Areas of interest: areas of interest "Commercial service"
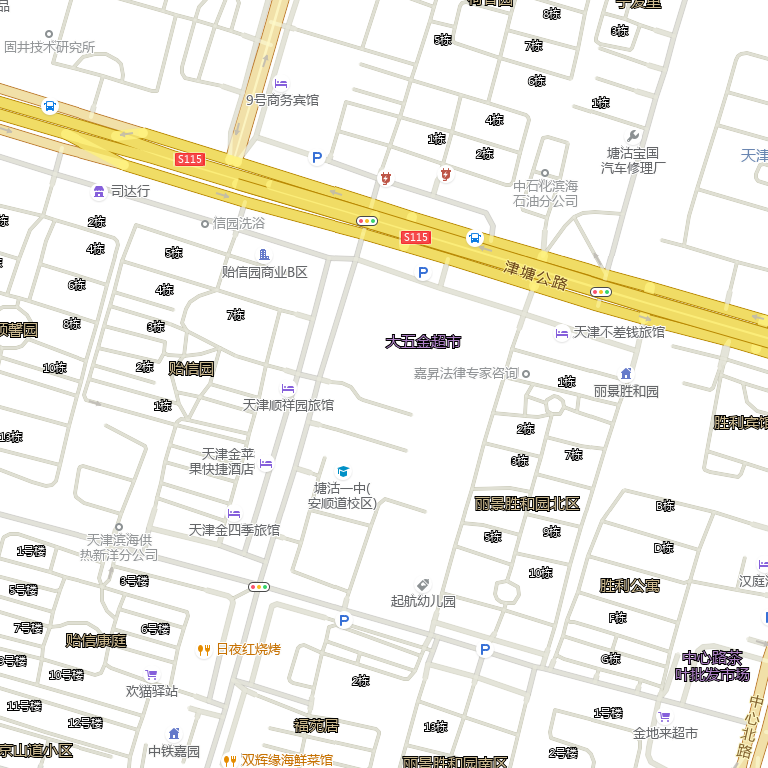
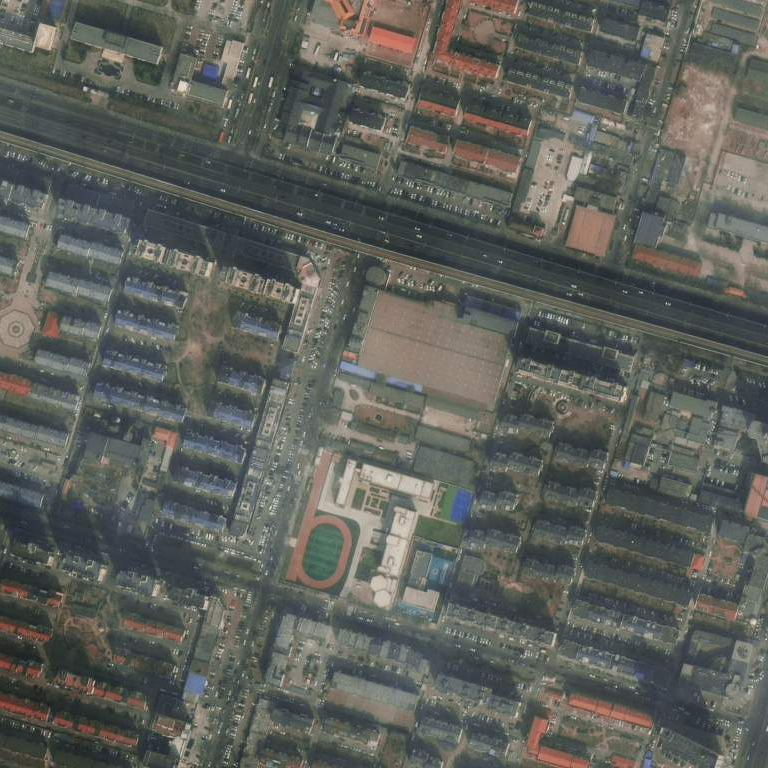